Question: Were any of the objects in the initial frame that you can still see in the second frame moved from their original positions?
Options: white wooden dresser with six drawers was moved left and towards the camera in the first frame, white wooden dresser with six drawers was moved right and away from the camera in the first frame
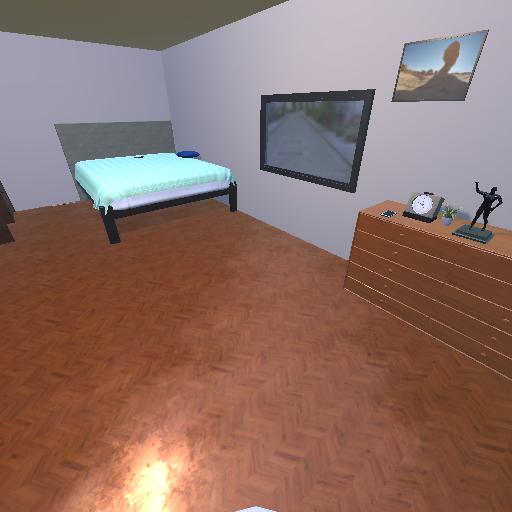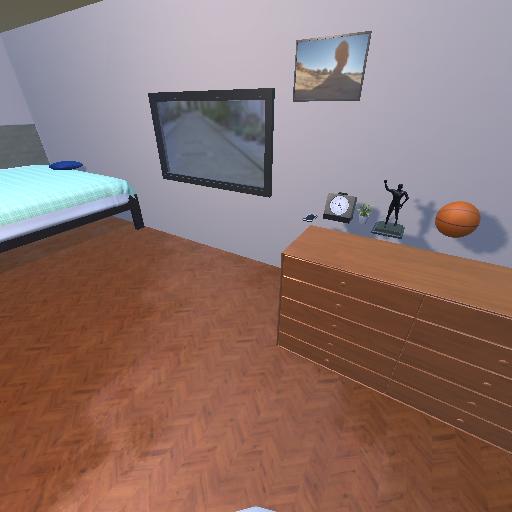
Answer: white wooden dresser with six drawers was moved left and towards the camera in the first frame